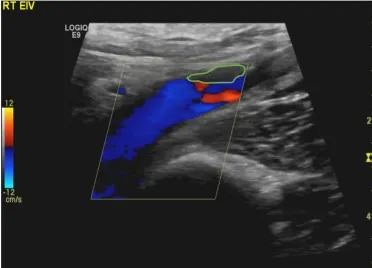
(A) Partial thrombosis/filling defect in the right external iliac vein.
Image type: radiology (ultrasound)